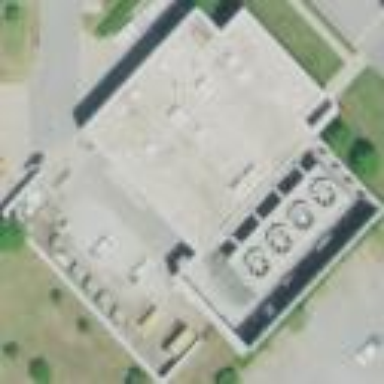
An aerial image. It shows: Hospital building.